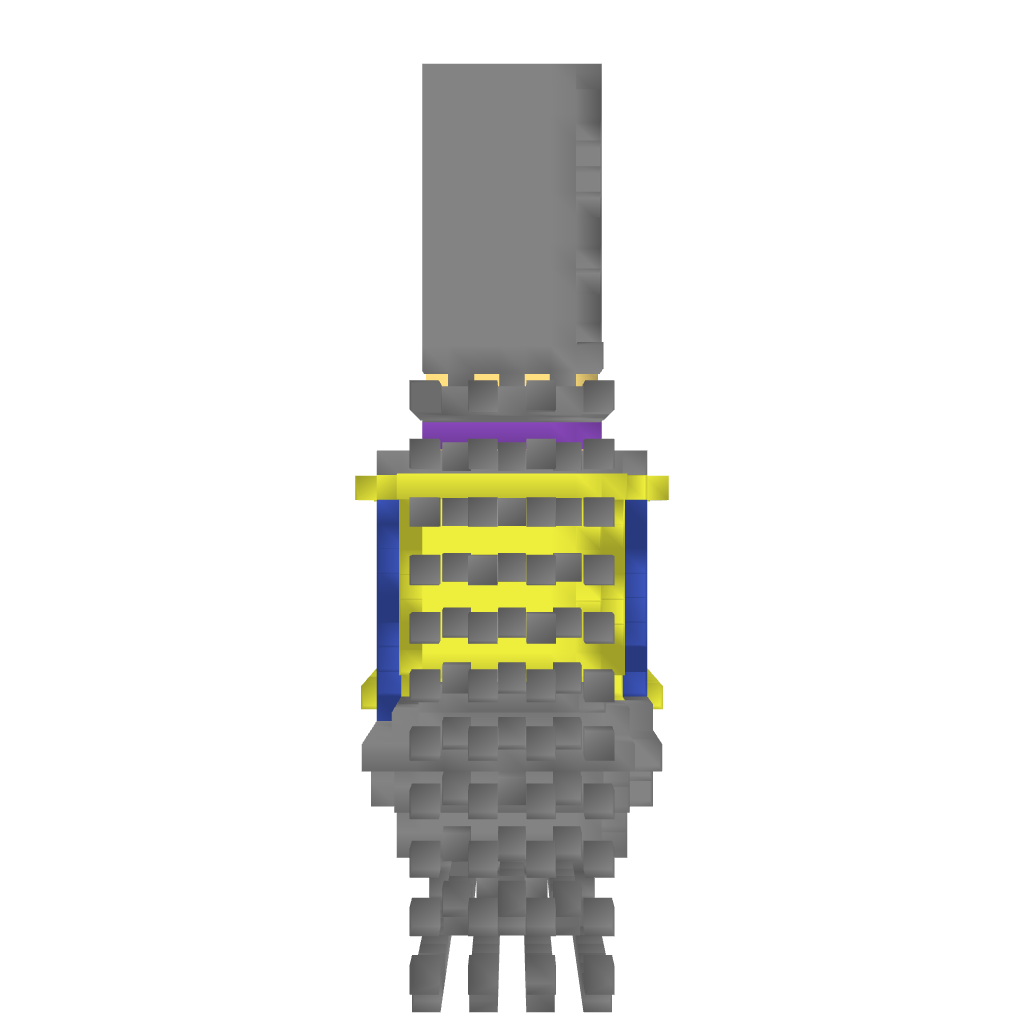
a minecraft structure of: Connect 4 bad low quality